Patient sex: M
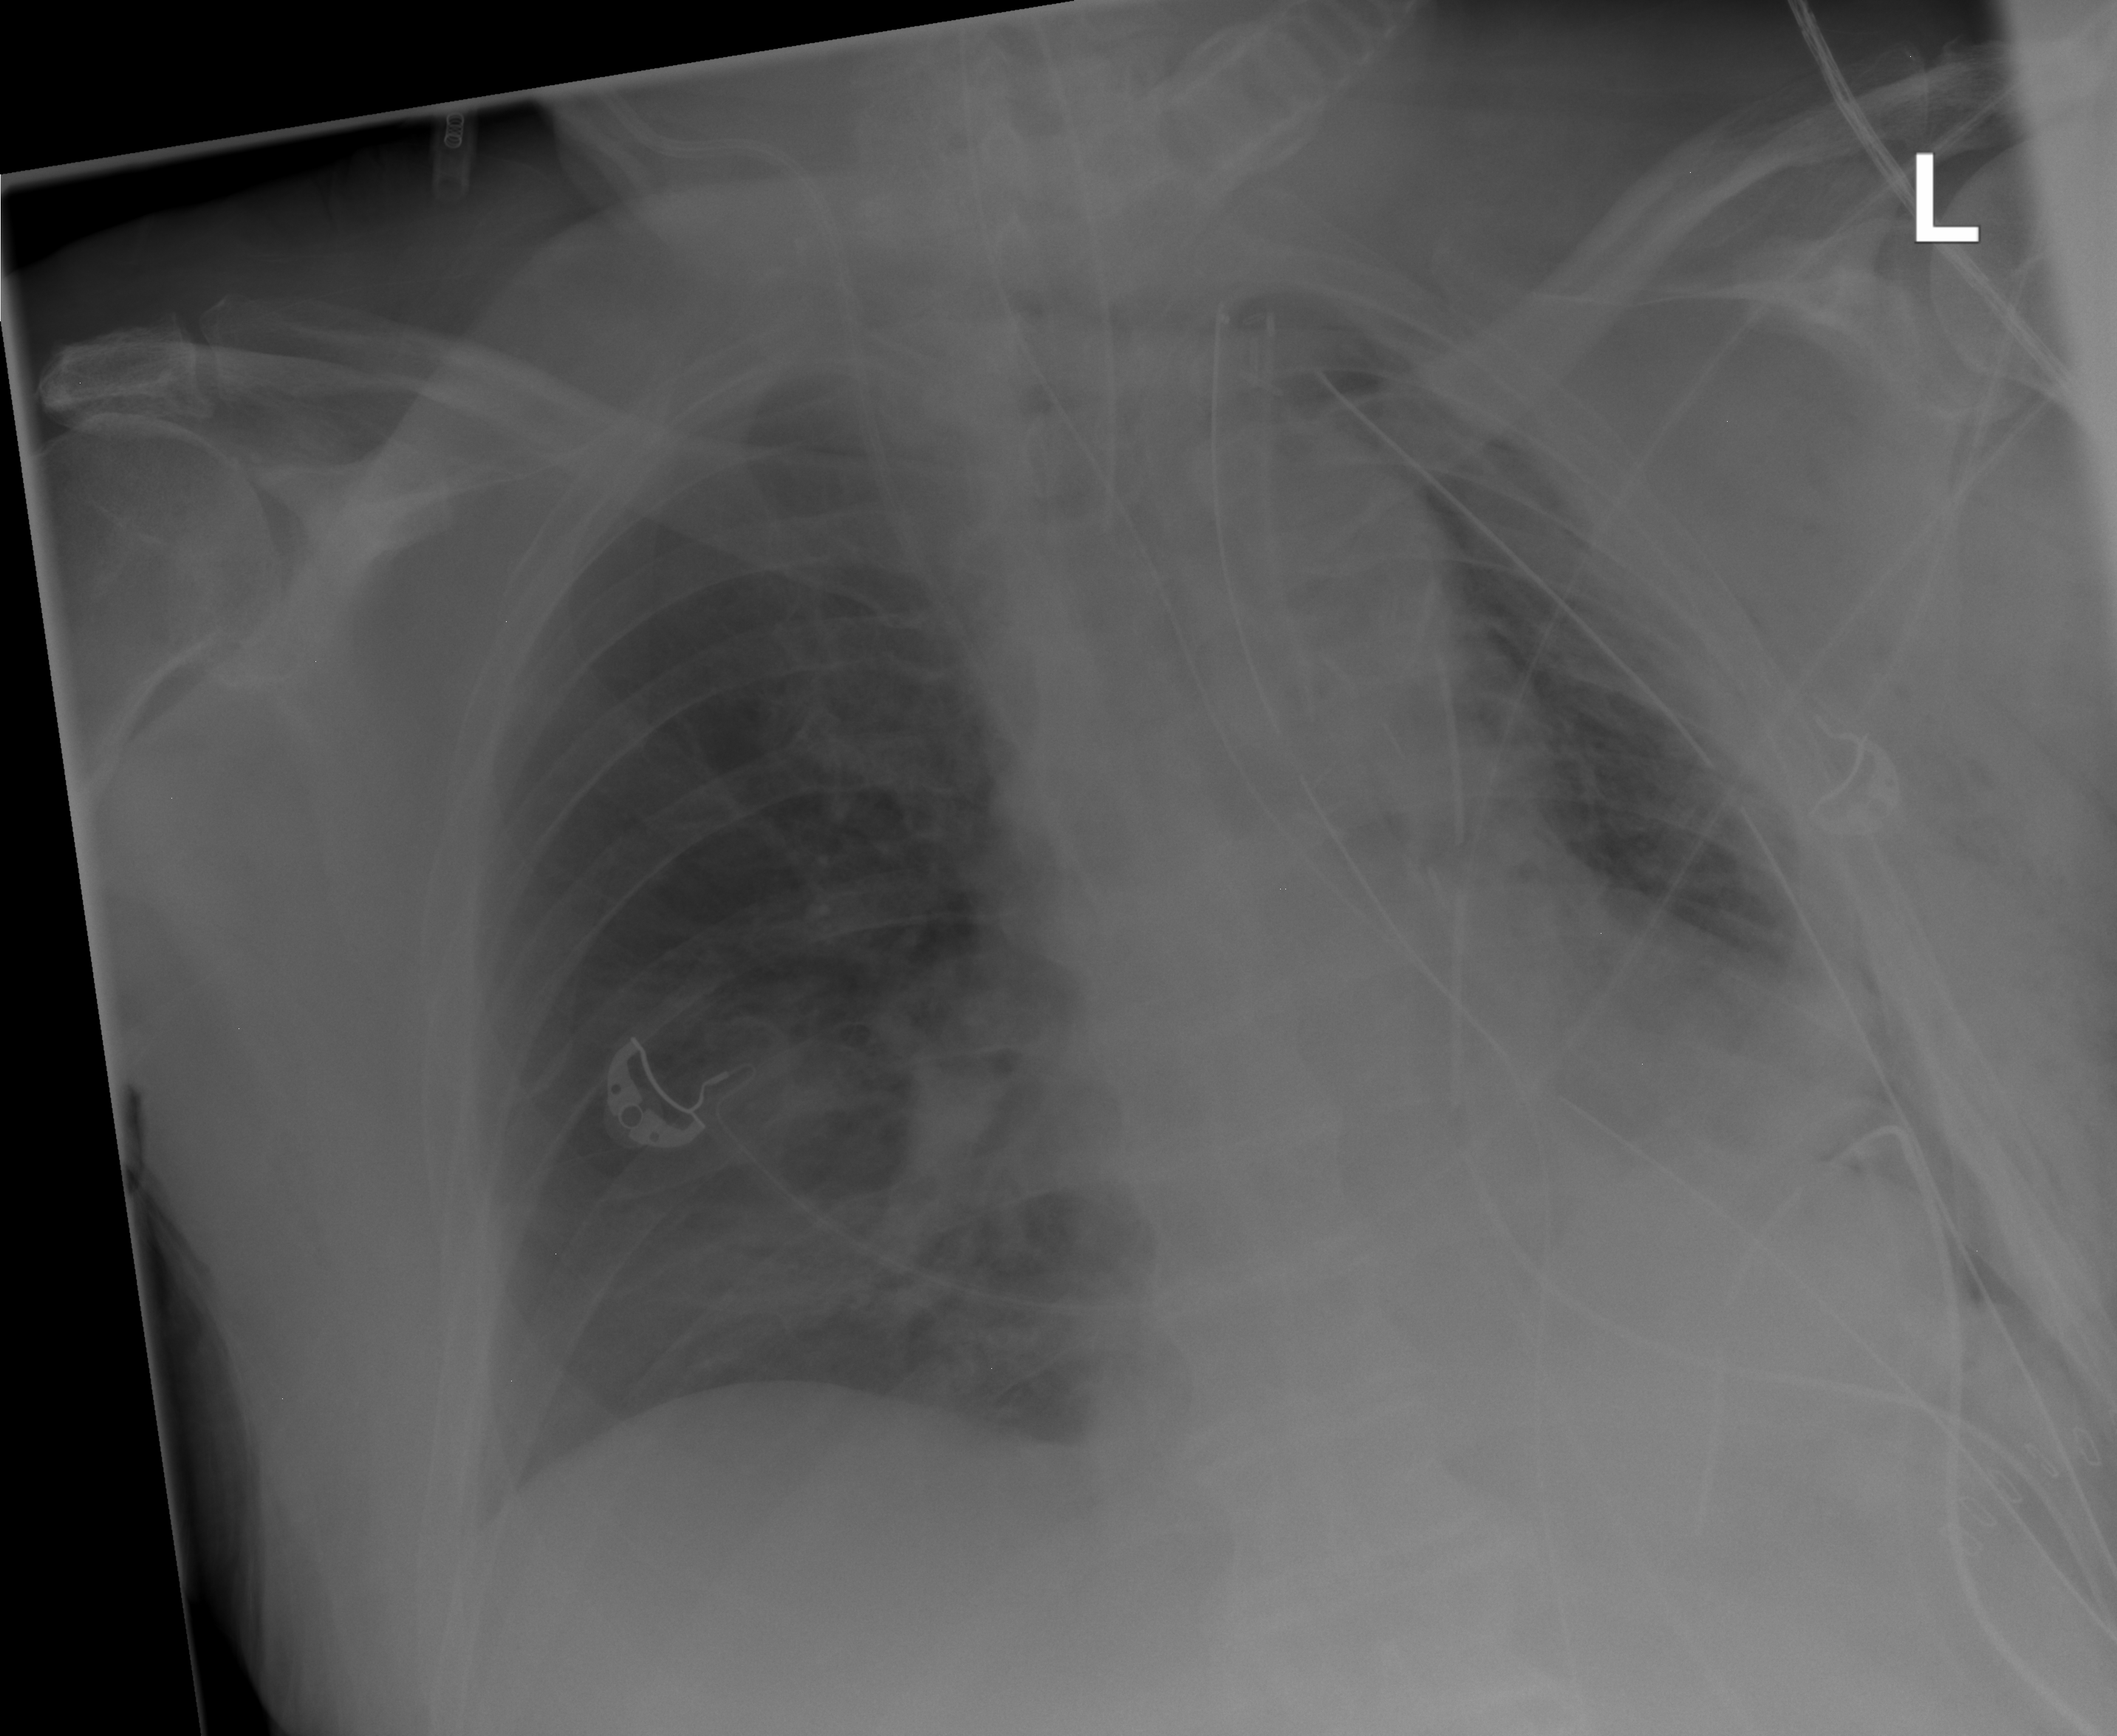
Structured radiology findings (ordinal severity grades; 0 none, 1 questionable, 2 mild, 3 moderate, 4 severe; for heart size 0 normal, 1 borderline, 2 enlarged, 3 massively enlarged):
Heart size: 1
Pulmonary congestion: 2
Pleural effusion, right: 0
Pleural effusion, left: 2
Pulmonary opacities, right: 0
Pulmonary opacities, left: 2
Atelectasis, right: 0
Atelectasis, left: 3